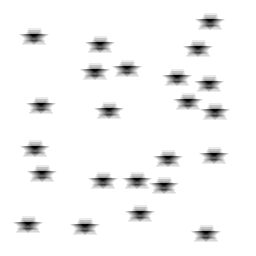
Squares: 0
Triangles: 0
Stars: 23
Total shapes: 23